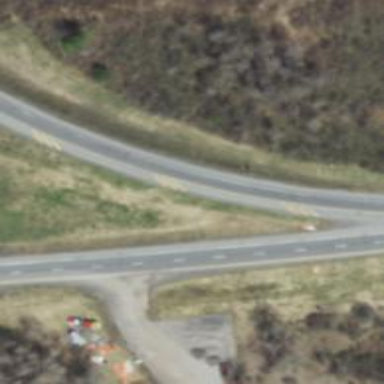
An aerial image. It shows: Trunk link highway.